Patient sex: F
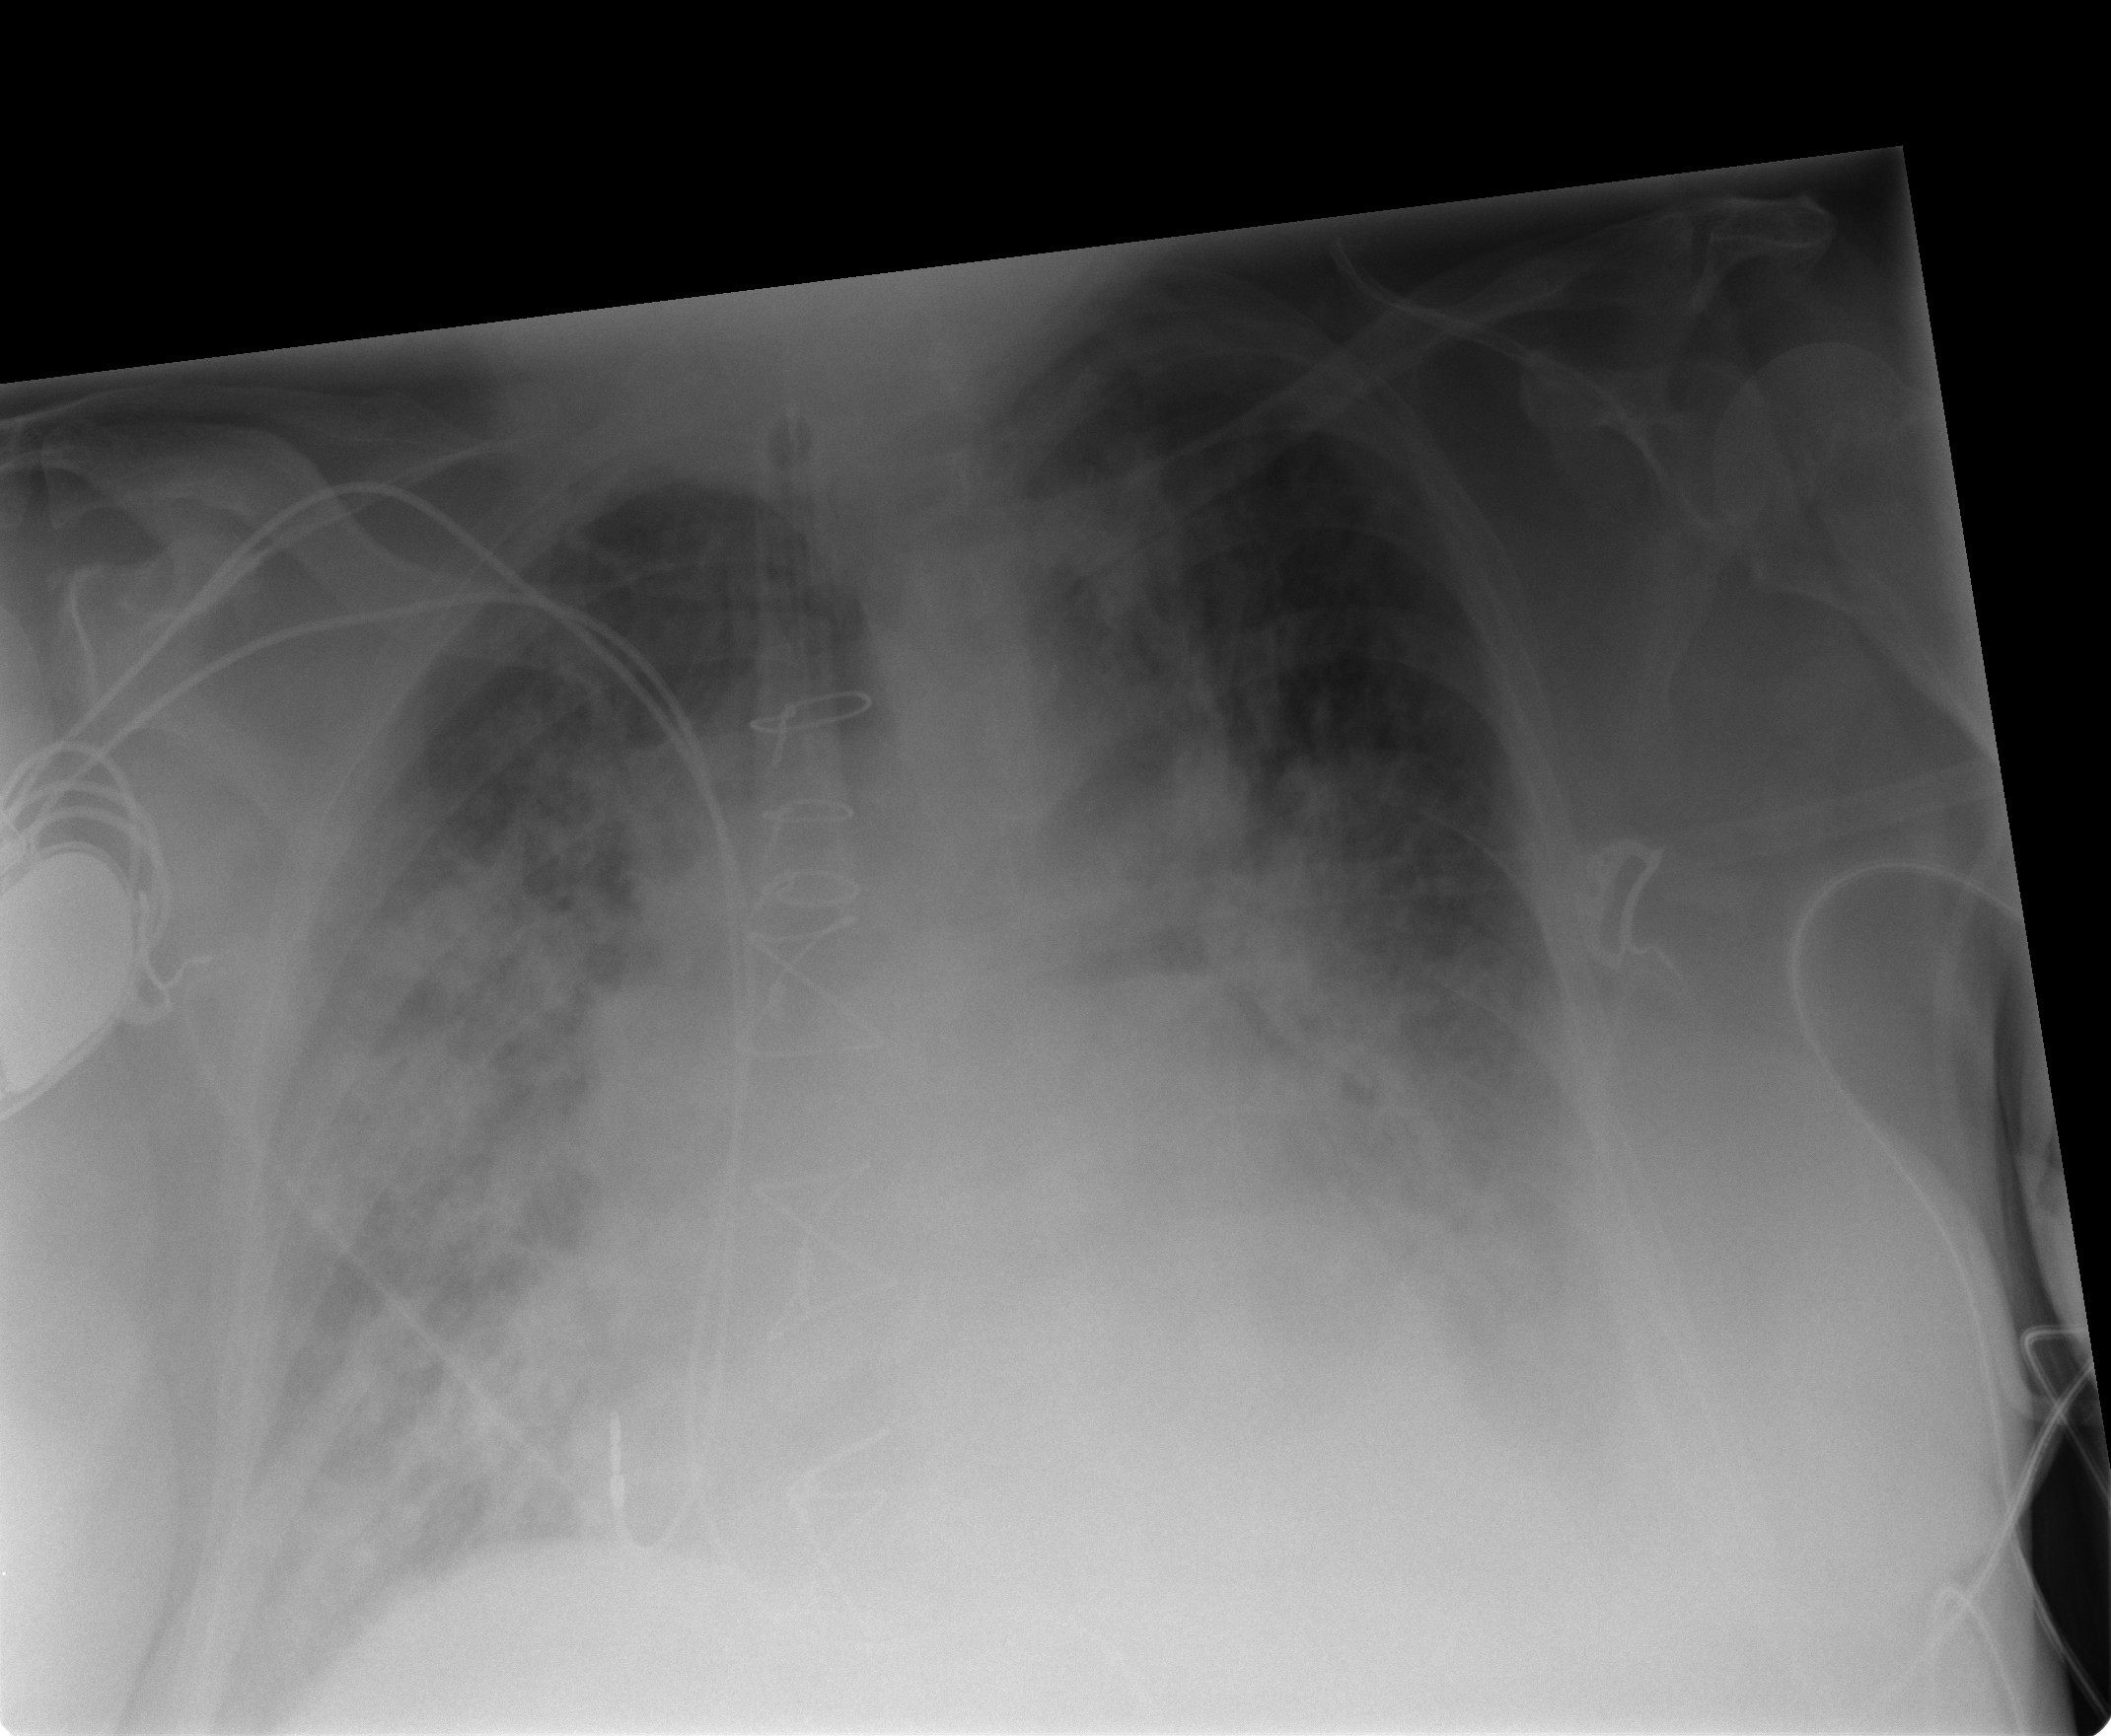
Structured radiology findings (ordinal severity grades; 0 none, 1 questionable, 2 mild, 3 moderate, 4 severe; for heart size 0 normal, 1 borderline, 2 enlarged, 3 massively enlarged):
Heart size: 2
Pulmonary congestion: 1
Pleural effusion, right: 2
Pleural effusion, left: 2
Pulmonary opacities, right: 4
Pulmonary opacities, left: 4
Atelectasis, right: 2
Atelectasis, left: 2